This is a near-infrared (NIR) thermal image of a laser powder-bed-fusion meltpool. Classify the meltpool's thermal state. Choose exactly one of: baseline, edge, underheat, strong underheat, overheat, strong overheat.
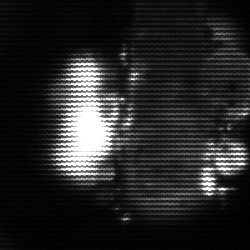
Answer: strong underheat